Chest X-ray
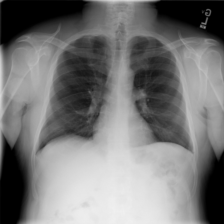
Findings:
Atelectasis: negative
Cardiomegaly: negative
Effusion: negative
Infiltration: negative
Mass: negative
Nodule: negative
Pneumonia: negative
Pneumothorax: negative
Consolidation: negative
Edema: negative
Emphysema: negative
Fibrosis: negative
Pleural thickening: negative
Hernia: negative